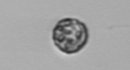
Label: coccolithophorid